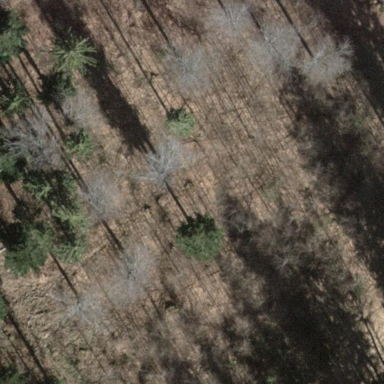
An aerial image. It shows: Patch of scrub vegetation.